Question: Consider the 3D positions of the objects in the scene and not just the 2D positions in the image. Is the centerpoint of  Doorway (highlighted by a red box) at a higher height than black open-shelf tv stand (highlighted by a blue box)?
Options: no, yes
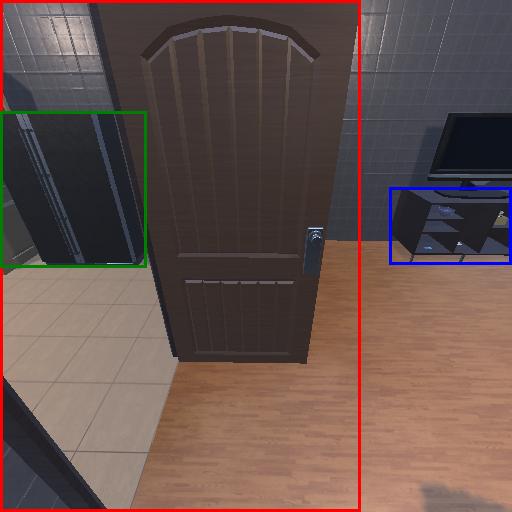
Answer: no